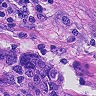
Metastatic tissue present: yes